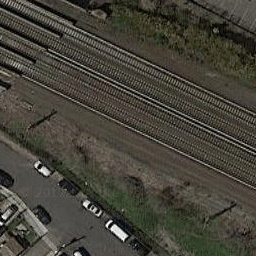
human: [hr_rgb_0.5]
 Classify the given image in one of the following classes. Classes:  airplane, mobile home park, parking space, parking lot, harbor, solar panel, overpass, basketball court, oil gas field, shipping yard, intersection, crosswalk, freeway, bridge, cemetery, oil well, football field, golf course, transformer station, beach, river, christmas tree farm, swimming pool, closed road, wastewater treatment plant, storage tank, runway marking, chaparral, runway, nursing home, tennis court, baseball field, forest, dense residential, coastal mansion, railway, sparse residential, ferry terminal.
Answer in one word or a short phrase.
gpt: railway